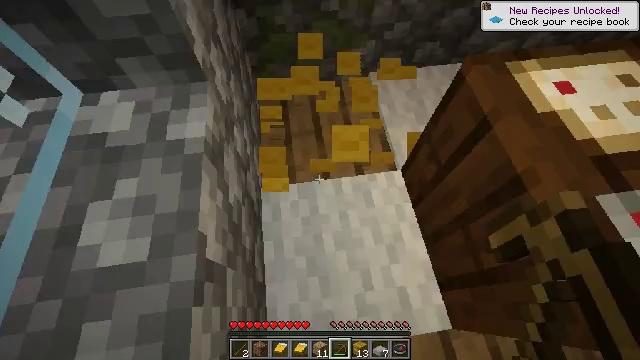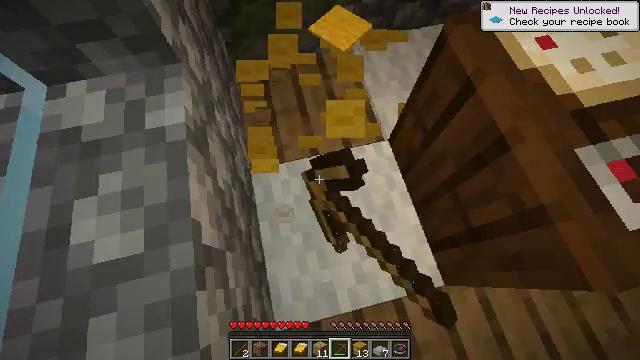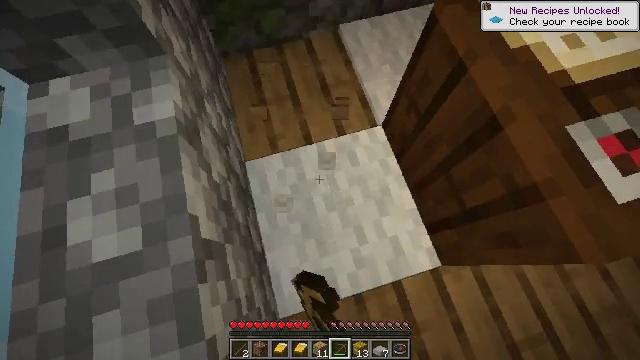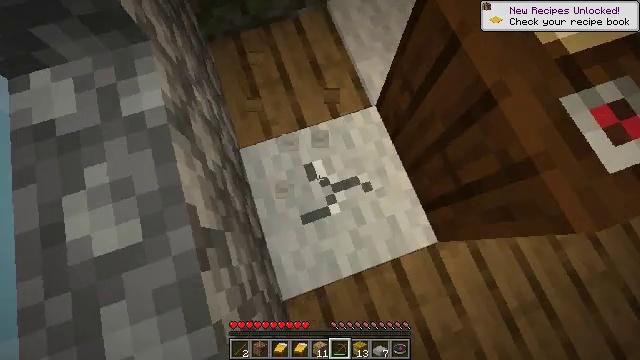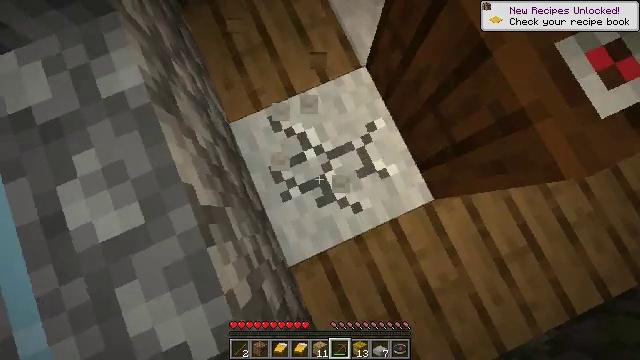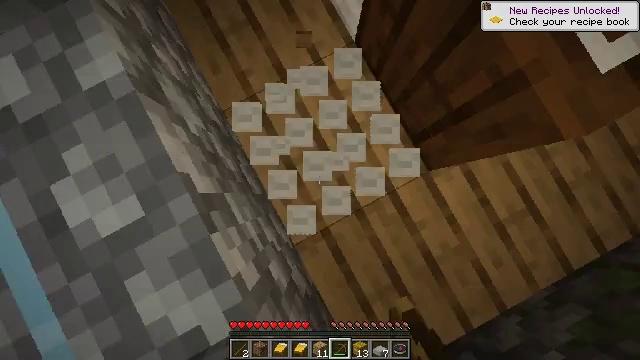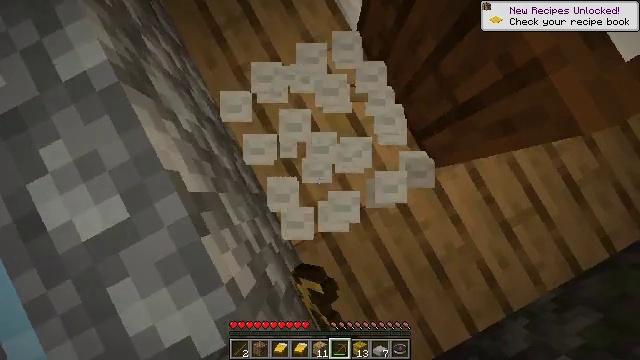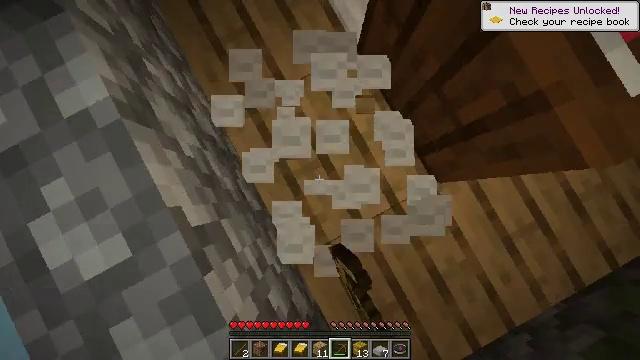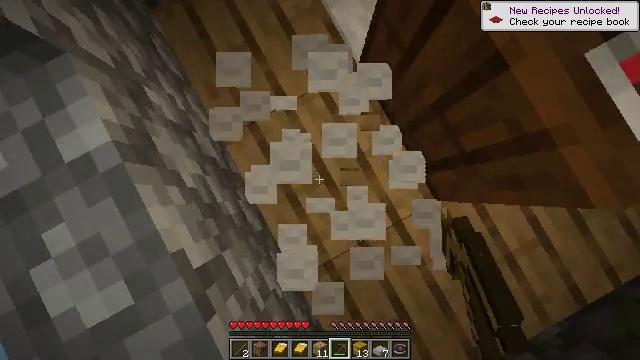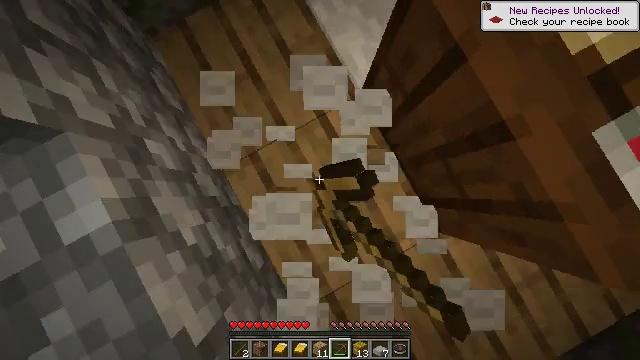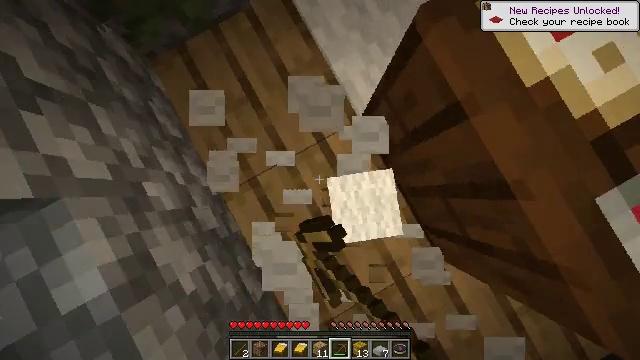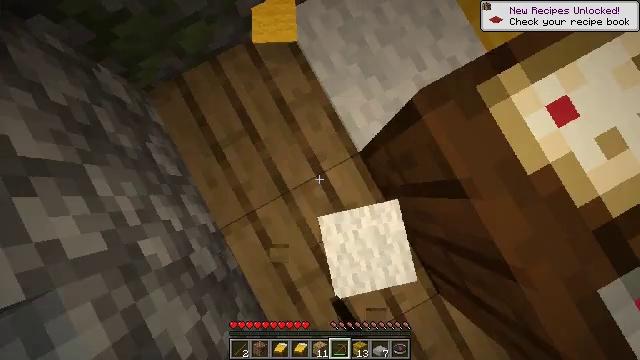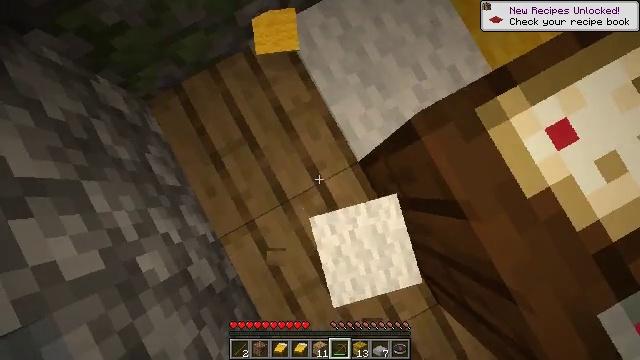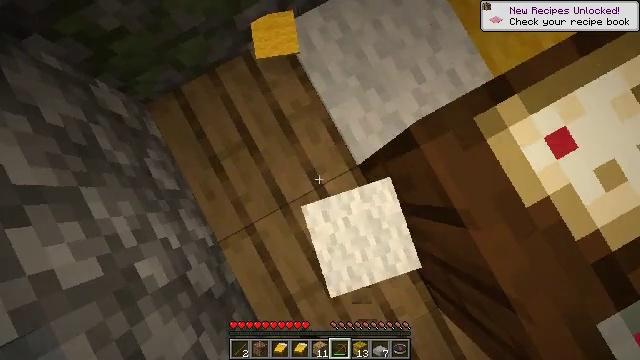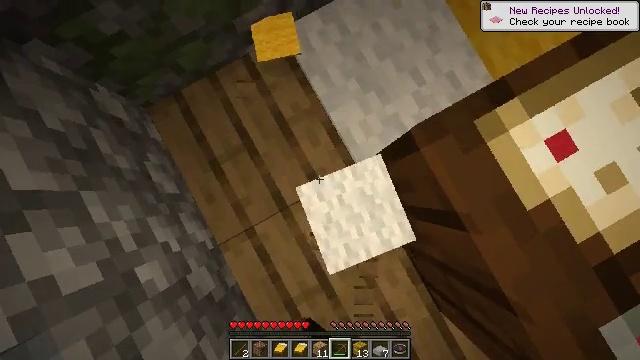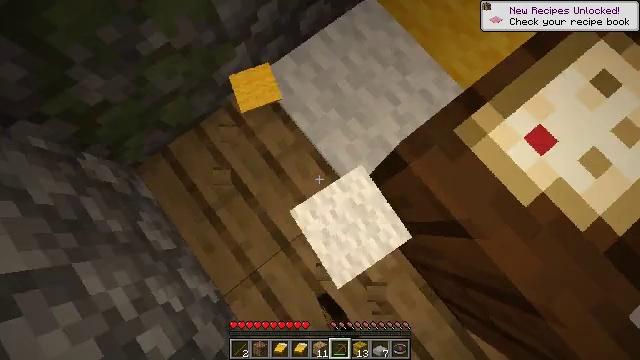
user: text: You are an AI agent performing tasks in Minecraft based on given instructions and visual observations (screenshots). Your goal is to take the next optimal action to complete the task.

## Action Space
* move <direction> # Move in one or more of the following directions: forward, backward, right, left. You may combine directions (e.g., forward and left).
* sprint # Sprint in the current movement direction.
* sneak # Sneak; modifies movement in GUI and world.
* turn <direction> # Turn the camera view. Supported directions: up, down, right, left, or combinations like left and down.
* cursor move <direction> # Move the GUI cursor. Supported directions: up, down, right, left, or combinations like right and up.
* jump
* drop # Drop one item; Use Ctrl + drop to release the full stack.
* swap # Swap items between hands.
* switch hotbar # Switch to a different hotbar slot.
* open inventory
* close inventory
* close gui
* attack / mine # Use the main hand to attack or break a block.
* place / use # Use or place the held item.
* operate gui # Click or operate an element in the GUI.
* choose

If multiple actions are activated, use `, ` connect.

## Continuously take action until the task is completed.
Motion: motion action
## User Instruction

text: Mine the white carpet.
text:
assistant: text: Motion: turn right and down, attack / mine
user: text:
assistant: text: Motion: turn right and down, attack / mine
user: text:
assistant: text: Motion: turn right and down, attack / mine
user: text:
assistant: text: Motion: turn right and down, attack / mine
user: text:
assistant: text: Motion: turn right and down, attack / mine
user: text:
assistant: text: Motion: attack / mine
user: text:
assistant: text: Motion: move forward, attack / mine
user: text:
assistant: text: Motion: move forward, attack / mine
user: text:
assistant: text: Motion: move forward, attack / mine
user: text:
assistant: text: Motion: move forward, attack / mine
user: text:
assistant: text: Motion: attack / mine
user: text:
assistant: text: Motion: attack / mine
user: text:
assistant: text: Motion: attack / mine
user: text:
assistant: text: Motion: attack / mine
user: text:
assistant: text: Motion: turn right and up, attack / mine
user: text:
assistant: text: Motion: turn right and up, attack / mine
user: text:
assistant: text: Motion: turn right and up, attack / mine
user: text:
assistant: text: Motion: turn right and up, attack / mine
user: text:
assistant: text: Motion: turn right and up, attack / mine
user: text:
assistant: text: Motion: turn right and up, attack / mine
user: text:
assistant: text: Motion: attack / mine
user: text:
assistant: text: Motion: attack / mine
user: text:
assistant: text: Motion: attack / mine
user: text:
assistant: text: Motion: attack / mine